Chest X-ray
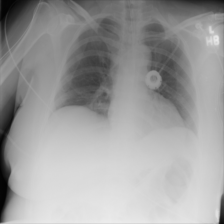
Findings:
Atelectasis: negative
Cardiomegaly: negative
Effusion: negative
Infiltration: negative
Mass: negative
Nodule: negative
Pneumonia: negative
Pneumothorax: negative
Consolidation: negative
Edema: negative
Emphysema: negative
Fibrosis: negative
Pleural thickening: negative
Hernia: negative